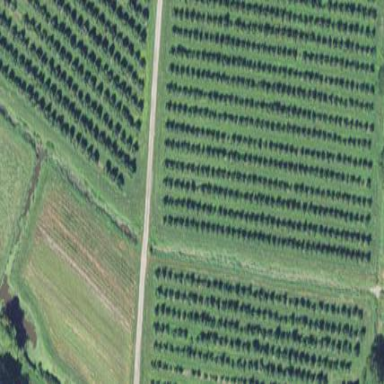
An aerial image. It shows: Orchard.